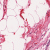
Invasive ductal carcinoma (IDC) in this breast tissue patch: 0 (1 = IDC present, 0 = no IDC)